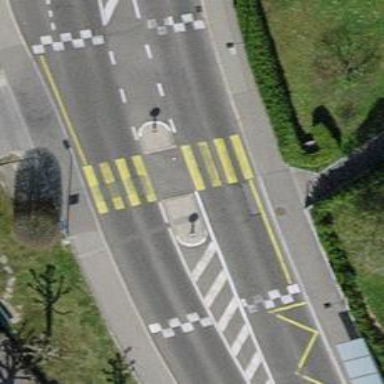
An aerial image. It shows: Tertiary road with asphalt surface. There is cycle lane on the left side.